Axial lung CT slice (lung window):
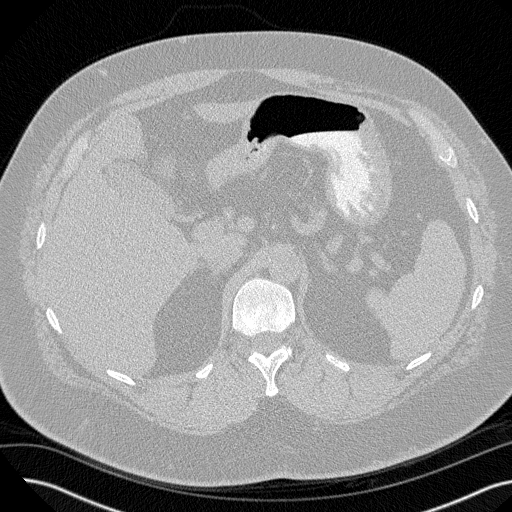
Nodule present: no